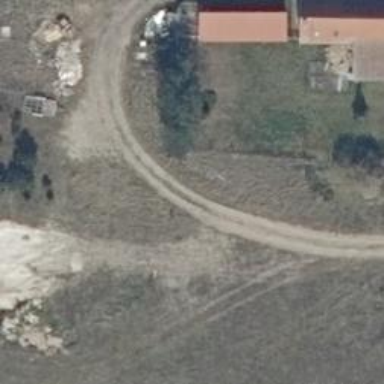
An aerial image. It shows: Track road with grade4 tracktype.